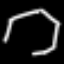
Label: octagon